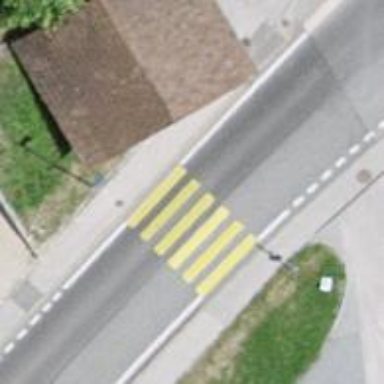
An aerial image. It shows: Zebra crossing on the road.